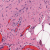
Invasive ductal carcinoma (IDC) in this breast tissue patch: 0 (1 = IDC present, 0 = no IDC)